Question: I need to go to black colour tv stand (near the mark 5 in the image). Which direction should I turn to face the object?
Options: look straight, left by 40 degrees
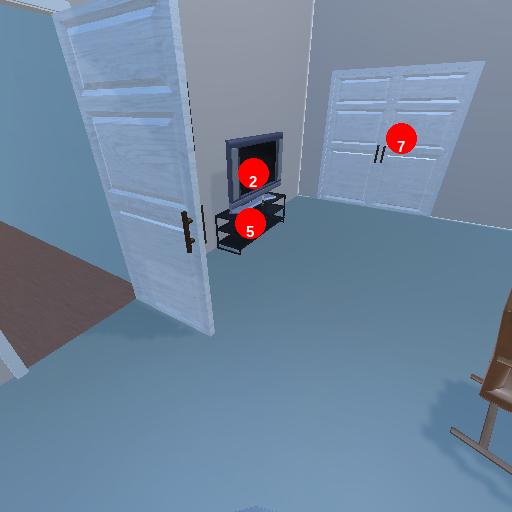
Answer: look straight